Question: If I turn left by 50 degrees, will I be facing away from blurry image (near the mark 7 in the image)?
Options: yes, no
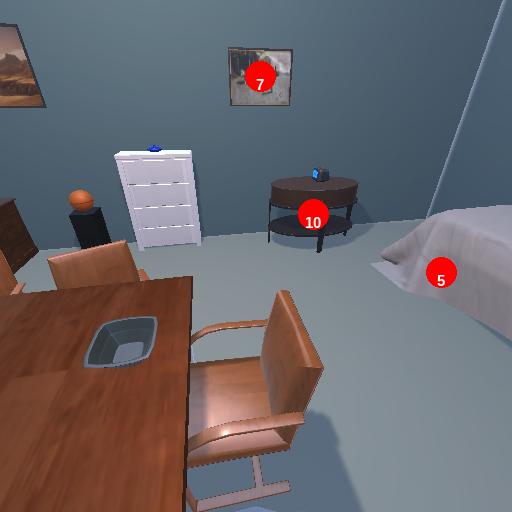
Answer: yes